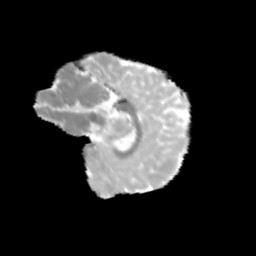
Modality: MD
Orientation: sagittal
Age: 11
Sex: female
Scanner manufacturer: siemens
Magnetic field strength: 3 T
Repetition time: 3.8 s
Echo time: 0.07 s